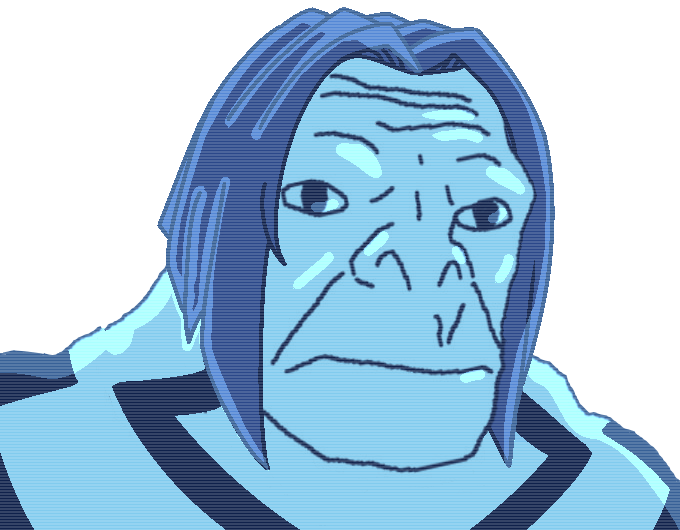
Label: 5_Craig